Question: I have tabview like below, I want to change text all caps to:
>
1. Purchases
2. Recharge Amount
and also want to size to text.
How can I do it?

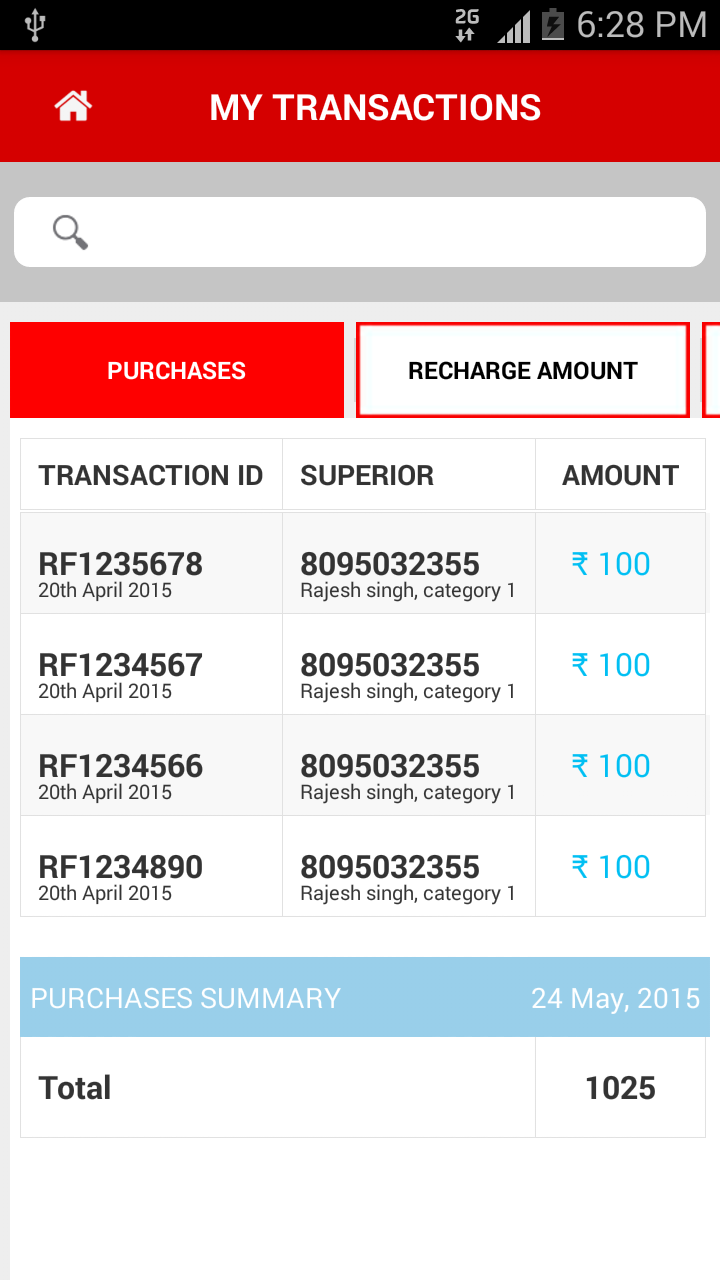
Answer: If the fragment is coded correctly, have a look in /res/values/strings.xml. In there should be a list of strings, and you will be able to update their formatting there.
If you can't find them in there, check the fragment itself for the values.
As for text size, in the fragment itself you can add a value to the TextView element (or the element that is holding the header).
'''
android:textSize="16dp"
'''
Adding that will change the size of the font.